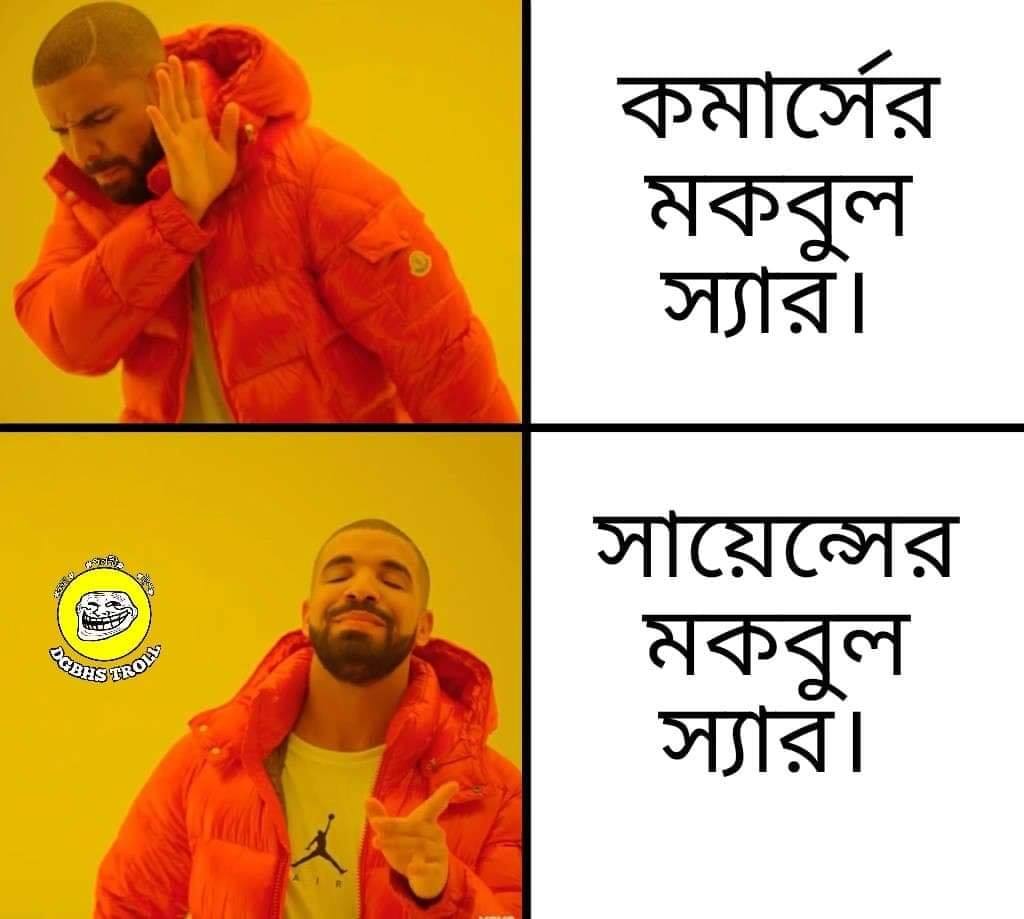
Caption: কমার্সের মকবুল স্যার ।     সায়েন্সের মকবুল স্যার ।
Label: hate